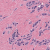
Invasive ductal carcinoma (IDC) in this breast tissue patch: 1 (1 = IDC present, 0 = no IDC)